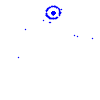
Particle: kaon